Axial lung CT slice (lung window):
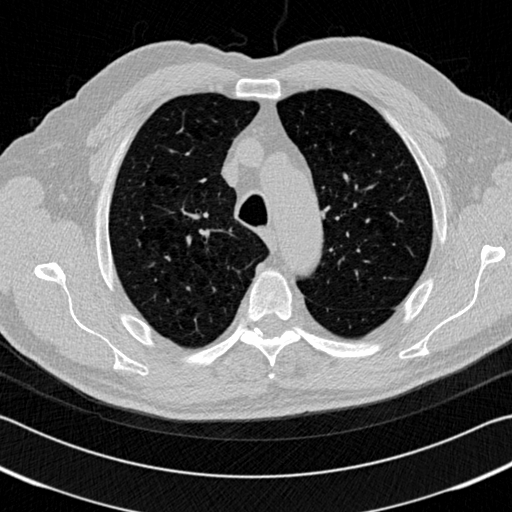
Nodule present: no